Aerial crown-view tile of a tropical tree (Barro Colorado Island, Panama), acquired 20240813:
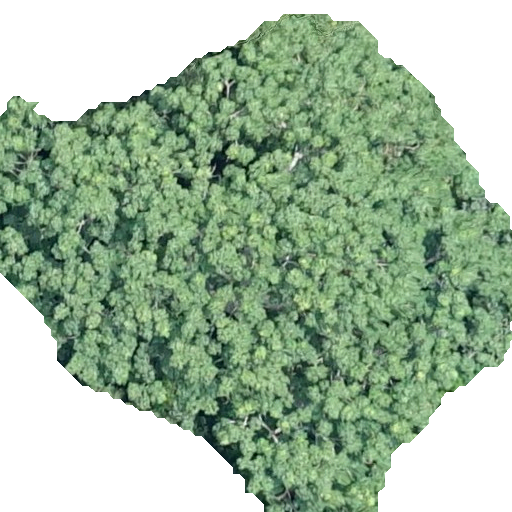
Species: Pseudobombax septenatum
GBIF accepted scientific name: Pseudobombax septenatum
Crown area: 275.024 m²